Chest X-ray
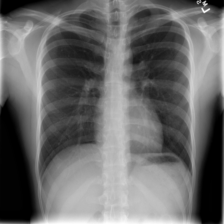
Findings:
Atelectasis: negative
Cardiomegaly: negative
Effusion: negative
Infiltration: negative
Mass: negative
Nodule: negative
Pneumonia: negative
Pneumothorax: negative
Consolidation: negative
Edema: negative
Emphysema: negative
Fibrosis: negative
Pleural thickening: negative
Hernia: negative